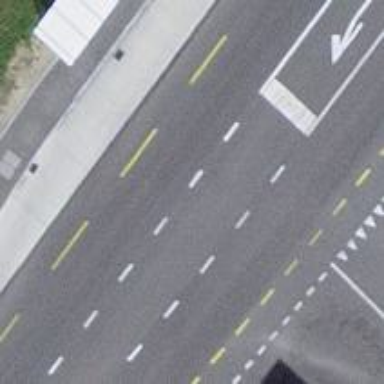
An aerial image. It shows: Primary highway with designated cycle lane.